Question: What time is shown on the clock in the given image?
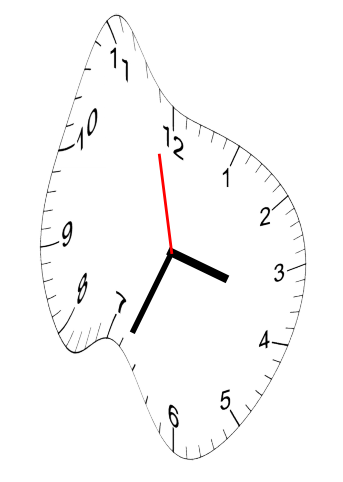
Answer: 03:33:58